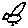
Label: bird